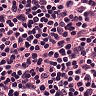
Metastatic tissue present: no